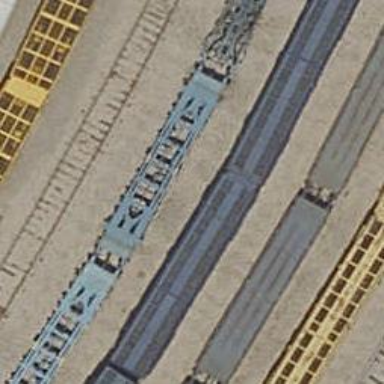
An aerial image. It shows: Railway buffer stop.